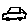
Label: car